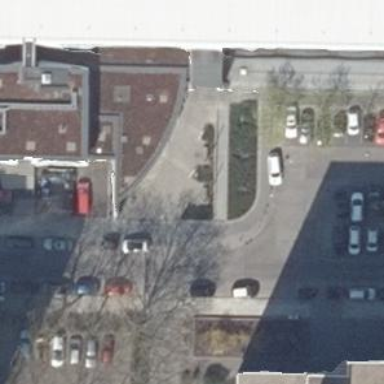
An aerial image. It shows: Footway with ramp.